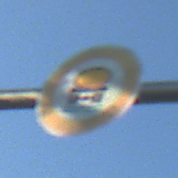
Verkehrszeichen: VerbotFahrzeugeWassergefaehrdenderLadung
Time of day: MorningAfternoon
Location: Outdoor (Nature)
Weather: Clear
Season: NotSpecified
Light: Natural